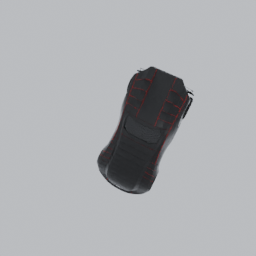
Label: mechanical